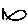
Label: fish